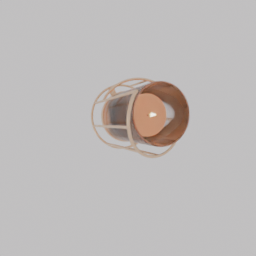
Label: lighting